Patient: sex M, age 71
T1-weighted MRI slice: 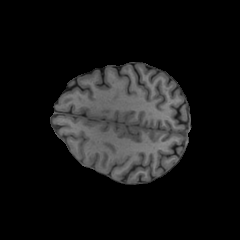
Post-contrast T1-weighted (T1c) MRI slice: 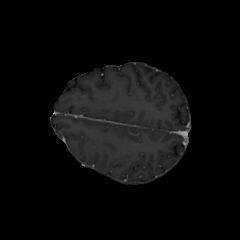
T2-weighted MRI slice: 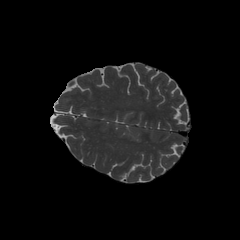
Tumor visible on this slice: no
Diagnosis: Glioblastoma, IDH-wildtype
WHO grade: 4